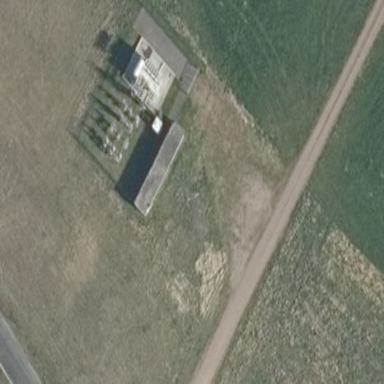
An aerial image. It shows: Electrical industrial substation for power generation. It is enclosed by fence.